Question: I got two plugins added to my webpage. The <URL>
They are both working fine. The problem is that when I click images to displays LightBox, it display the modal dialog fine, but the 'lightboxOverlay' gets 'opacity:1' instead of 'opacity:0.8' as it should be. This happens because of the second plugin that for some reason is affecting 'lightboxOverlay'.
How can I solve this issue? Can I somehow "tell" for example '<div class="lightbox">' to ignore the 'animate-enhanced' plugin script?
In the picture attached you can see that it has 'opacity:1' overriding 'opacity:0.8' as it should be.
I don't display code because I don't think it's relevant due being a overriding scripts issue.

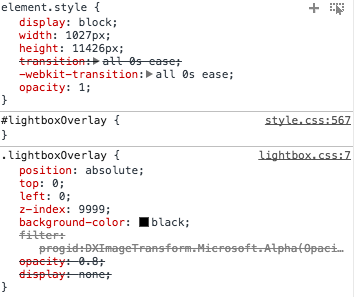
Answer: Ok, I solved it. Not the best way to do it but I forced to 'opacity:0.8'.